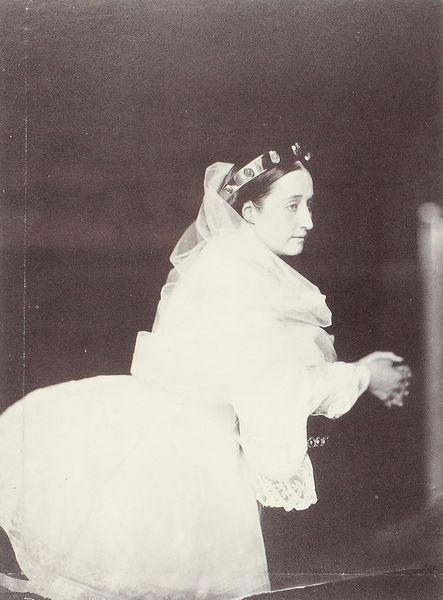
Titel: L’Imperatrice Eugenie sur son prie-Dieu aux Tuileries
Künstler: Gustave le Gray
Schlagwörter: dunkel, weiß, bewegung, frau, hintergrund, kleid, licht, profil, blick, blüten, schleier, spitze, hände, porträt, haare, theater, krone, haarband, braut, gefaltet, foto, fotografie, photographie, ringe, knien, photo, kniend, reif, hochzeit, betend, theatralisch, schauspielerin, verschränken, weißes kleid, knied